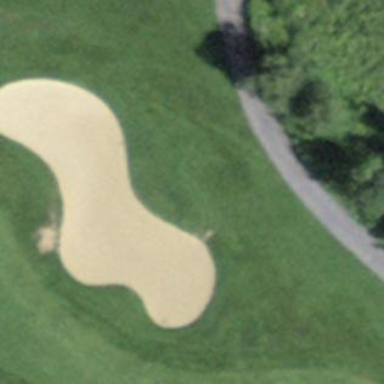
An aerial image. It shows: Golf bunker filled with natural sand.